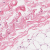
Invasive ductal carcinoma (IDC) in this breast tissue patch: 0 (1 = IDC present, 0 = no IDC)